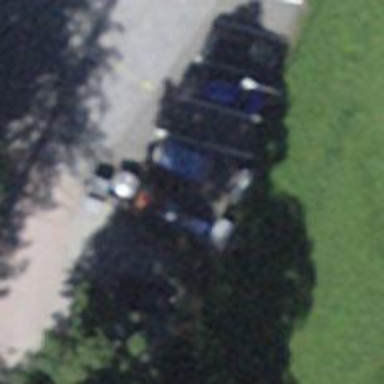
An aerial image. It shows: Recycling container at amenity designated for recycling.